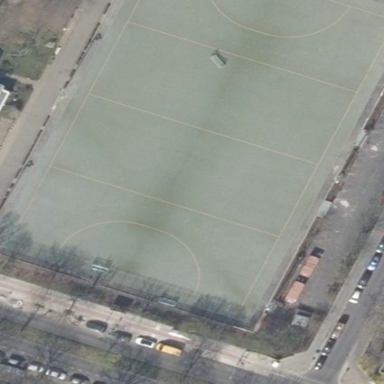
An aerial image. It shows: Field hockey pitch where players can enjoy the sport.